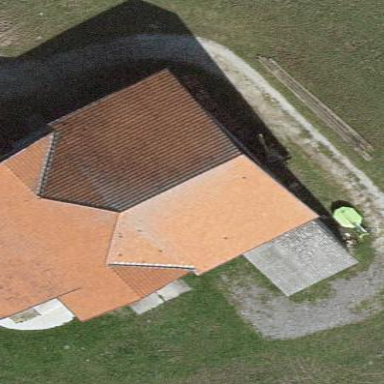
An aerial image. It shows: Farm building.